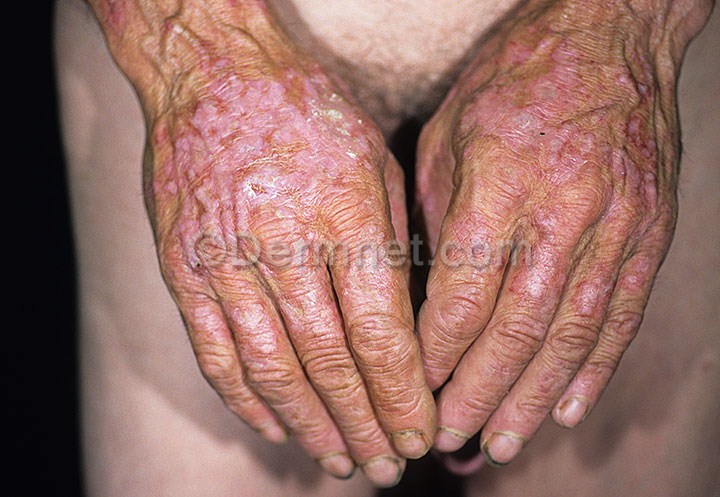
Disease: Lupus and other Connective Tissue diseases